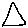
Label: triangle